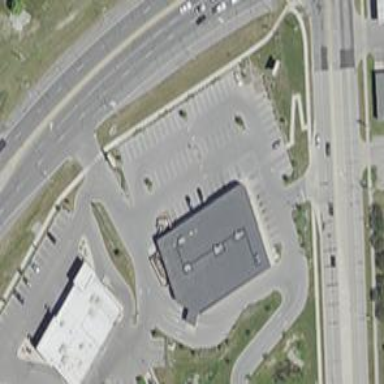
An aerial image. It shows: Retail building.